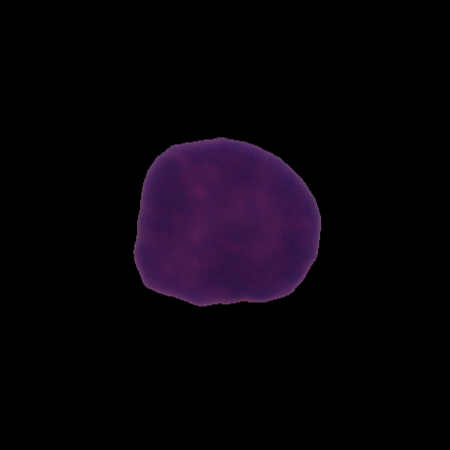
Label: healthy